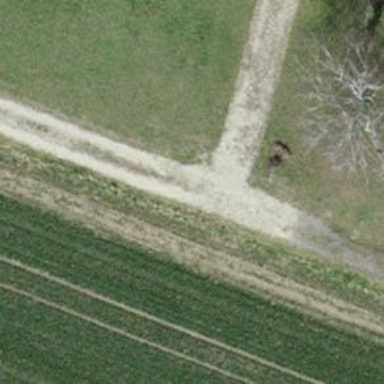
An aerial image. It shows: Pebblestone track with grade2 tracktype.